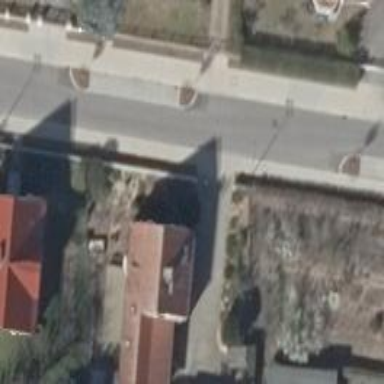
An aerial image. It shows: Paved residential road.